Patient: sex F, age 34
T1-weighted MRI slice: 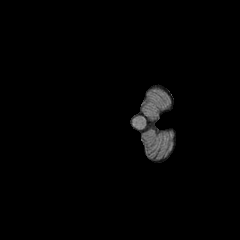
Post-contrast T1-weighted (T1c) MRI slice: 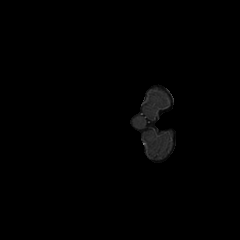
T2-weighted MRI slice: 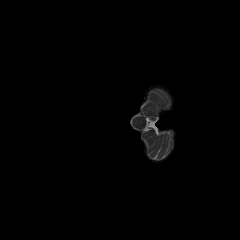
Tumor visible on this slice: no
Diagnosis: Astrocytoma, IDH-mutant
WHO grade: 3